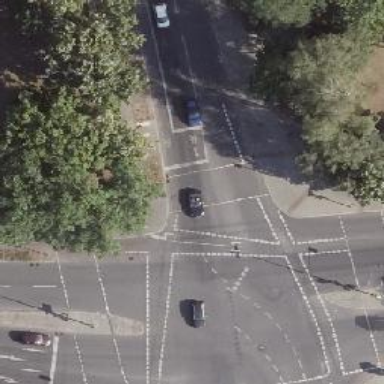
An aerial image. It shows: Road intersection controlled by traffic signals.